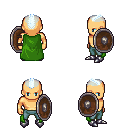
a pixel art fantasy rpg character, male body template, human, tanned skin, green cape, teal pants, white cyan short mohawk hairstyle, bracelets, metal boots, shield, four views (front, back, left, right), 2x2 character sprite sheet, small pixel art, hard edges, no anti-aliasing